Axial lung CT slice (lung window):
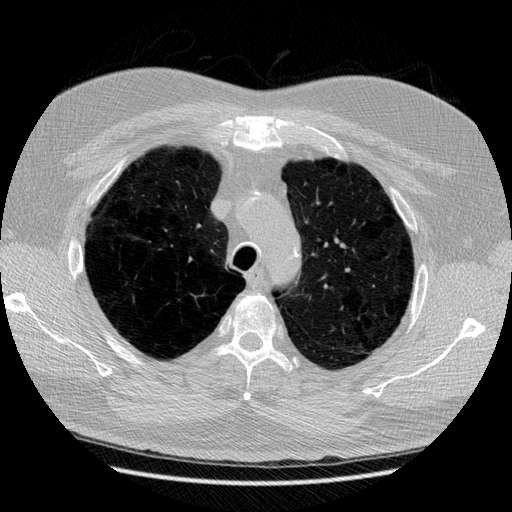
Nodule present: no